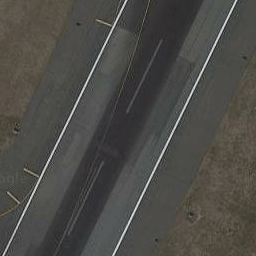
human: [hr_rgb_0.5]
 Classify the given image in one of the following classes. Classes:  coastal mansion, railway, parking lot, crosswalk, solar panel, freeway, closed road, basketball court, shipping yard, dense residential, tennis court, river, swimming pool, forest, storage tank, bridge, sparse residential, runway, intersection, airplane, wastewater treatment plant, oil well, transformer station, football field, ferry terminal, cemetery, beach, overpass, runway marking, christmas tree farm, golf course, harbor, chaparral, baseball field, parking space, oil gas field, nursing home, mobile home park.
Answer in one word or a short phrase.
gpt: runway